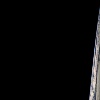
Label: space